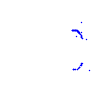
Particle: pion